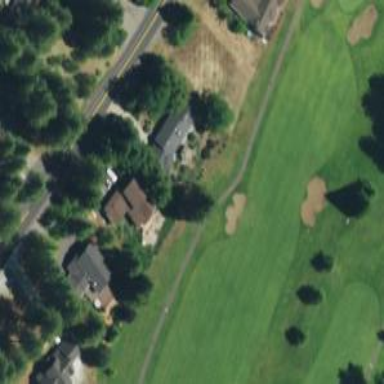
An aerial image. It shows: Footway that doubles as golf path.